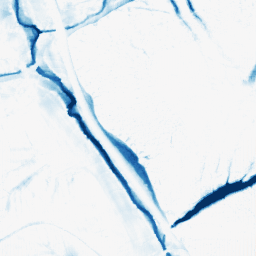
Category: morphological
Decomposition family: morphological_ellipse
Decomposition parameters: operation: closing
width: 20
height: 30
Upsampling method: fft_zeropad
Upsampling parameters: scale: 2
Upsampling scale: 2